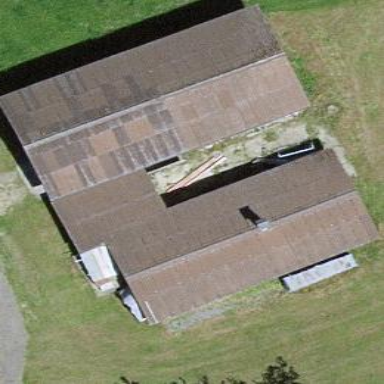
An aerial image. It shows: Sty building.